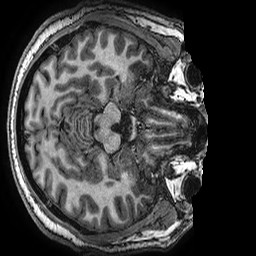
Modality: T1w
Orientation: axial
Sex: male
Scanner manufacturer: ge
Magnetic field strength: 3 T
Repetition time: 0.00766 s
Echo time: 0.003476 s